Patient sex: M
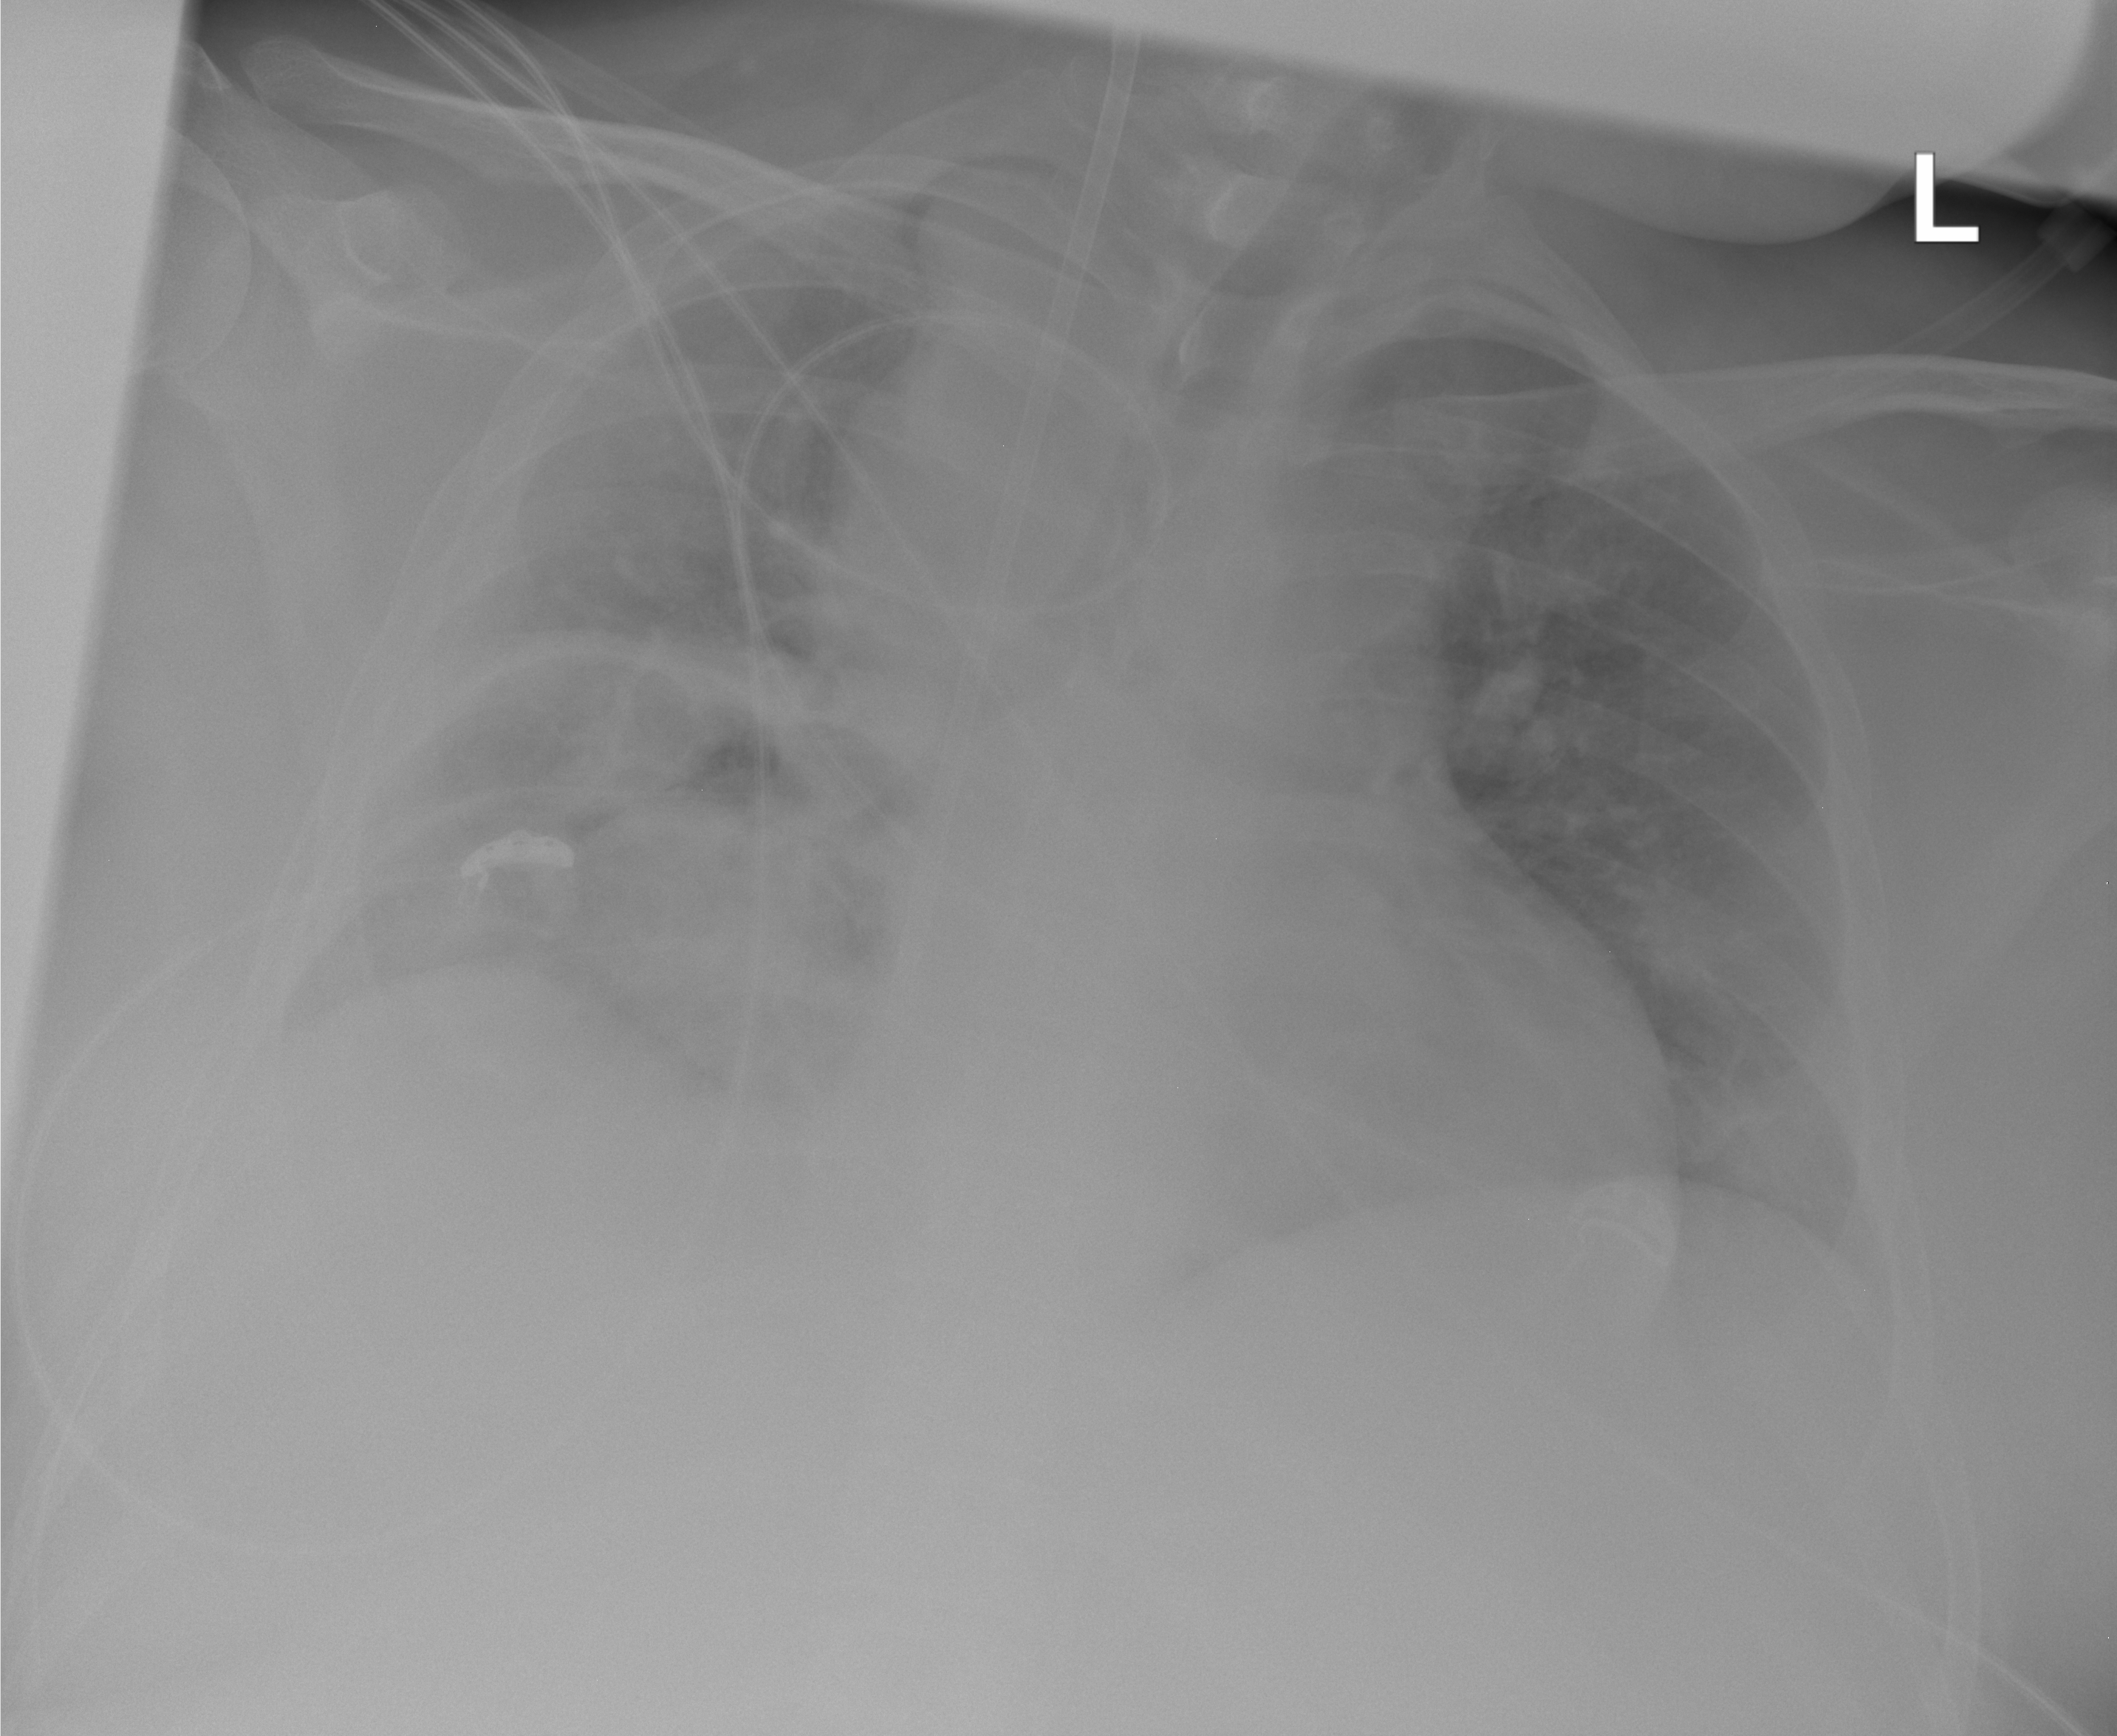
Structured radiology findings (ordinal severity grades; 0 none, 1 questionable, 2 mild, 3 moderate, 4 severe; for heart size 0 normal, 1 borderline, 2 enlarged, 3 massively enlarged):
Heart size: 0
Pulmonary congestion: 2
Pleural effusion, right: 3
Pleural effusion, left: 0
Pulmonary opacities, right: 2
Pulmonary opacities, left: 0
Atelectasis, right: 2
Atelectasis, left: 0